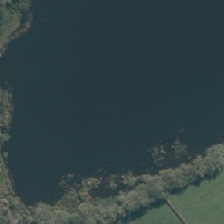
Land cover: lake_pond